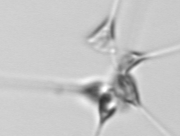
Label: Asterionellopsis_glacialis